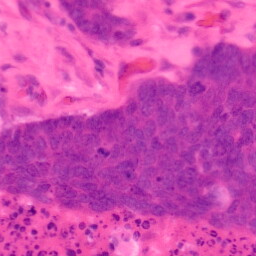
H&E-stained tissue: Colon